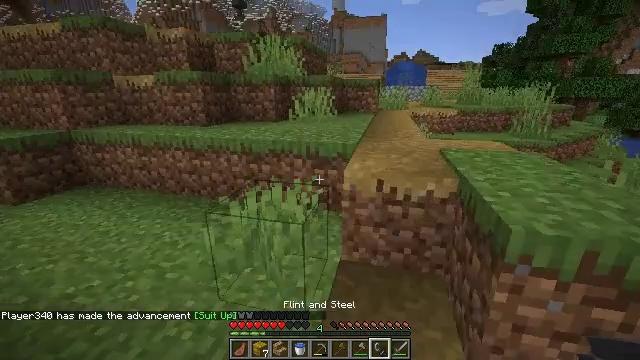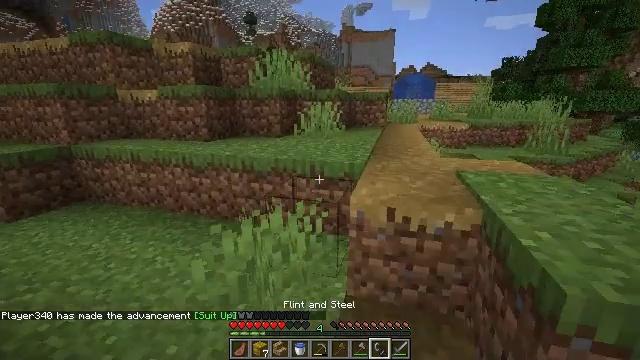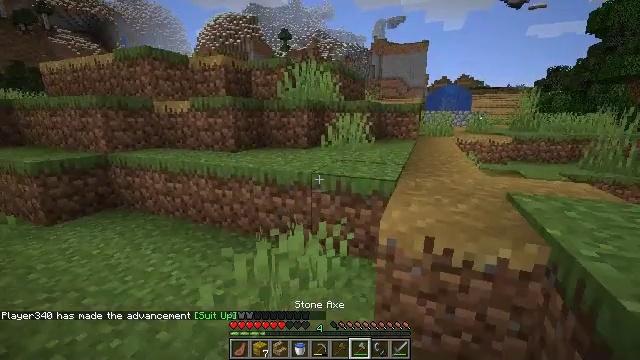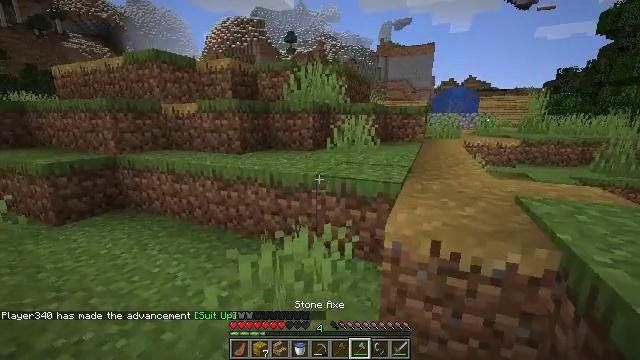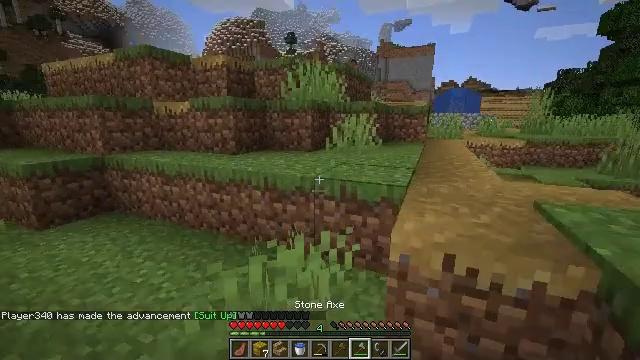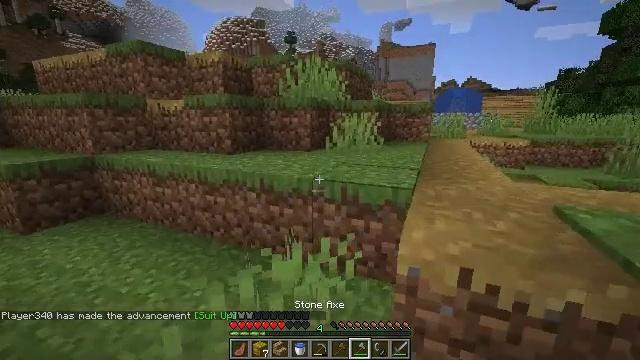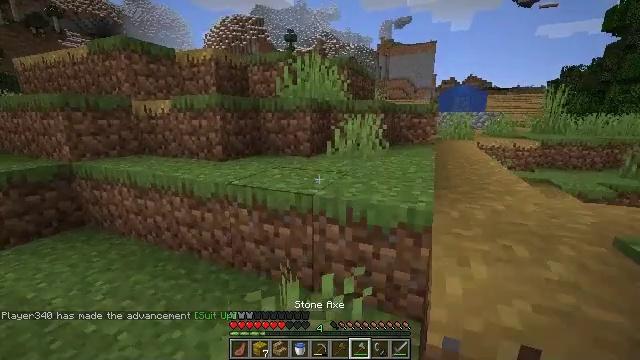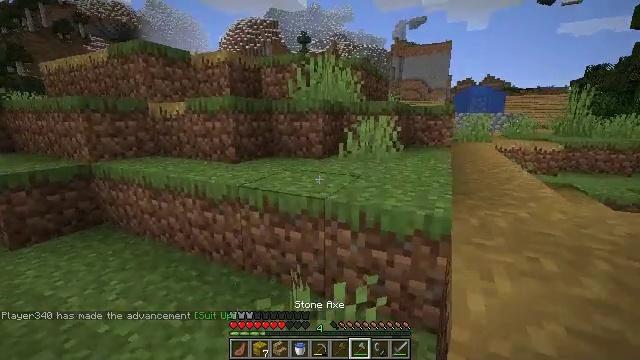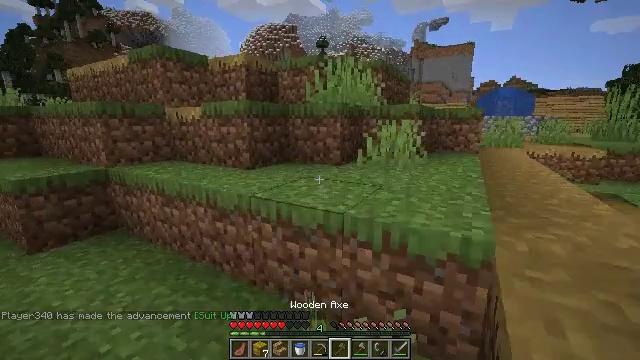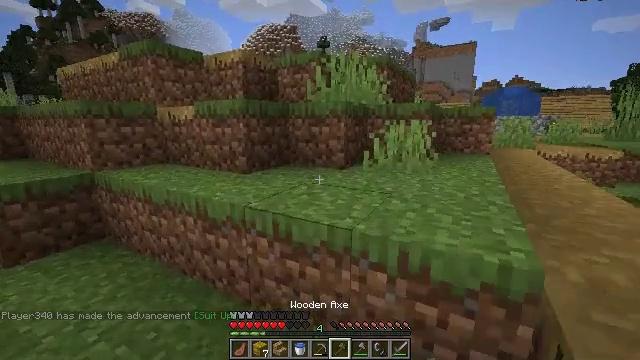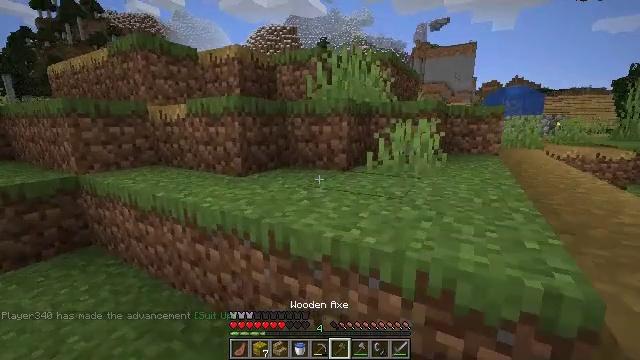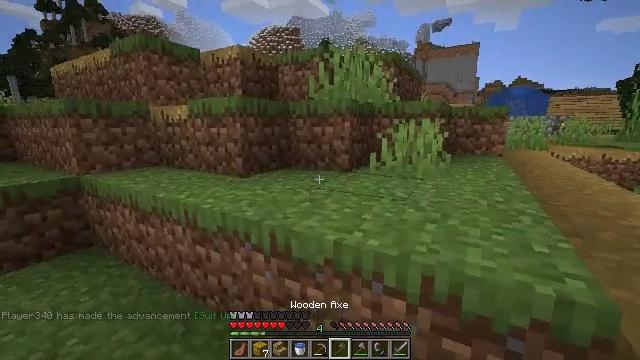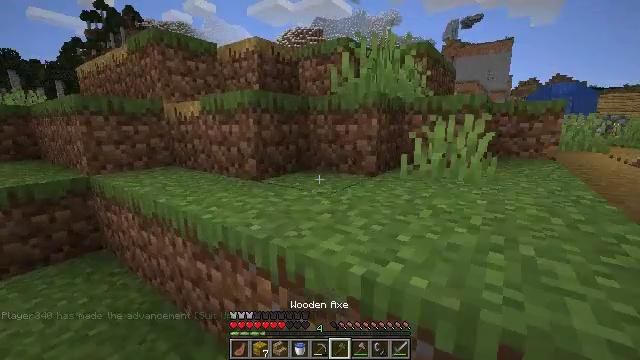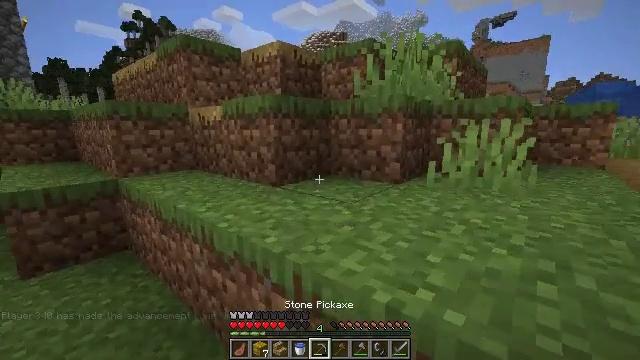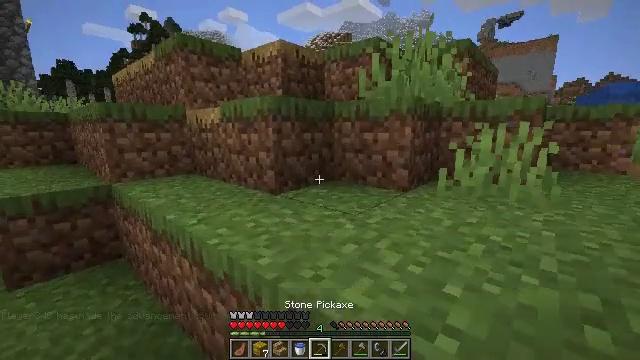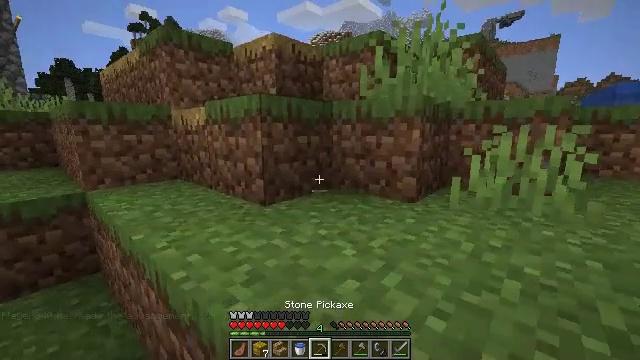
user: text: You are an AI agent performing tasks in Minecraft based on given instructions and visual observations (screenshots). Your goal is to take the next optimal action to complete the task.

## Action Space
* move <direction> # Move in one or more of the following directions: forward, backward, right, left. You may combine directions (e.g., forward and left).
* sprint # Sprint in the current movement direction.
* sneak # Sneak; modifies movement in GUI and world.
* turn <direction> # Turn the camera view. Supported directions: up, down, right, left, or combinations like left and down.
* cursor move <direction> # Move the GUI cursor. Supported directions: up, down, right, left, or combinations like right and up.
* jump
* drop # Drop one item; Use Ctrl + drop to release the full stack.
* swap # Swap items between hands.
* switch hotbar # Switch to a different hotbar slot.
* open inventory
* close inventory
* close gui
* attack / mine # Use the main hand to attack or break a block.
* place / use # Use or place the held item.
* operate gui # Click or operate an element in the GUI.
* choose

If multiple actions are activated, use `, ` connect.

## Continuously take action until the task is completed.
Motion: motion action
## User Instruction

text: Retrieve the stripped oak log.
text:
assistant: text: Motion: move forward, turn left and up
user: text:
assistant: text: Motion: move forward, turn left and up
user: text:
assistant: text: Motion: move forward, turn left
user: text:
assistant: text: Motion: move forward
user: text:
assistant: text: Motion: move forward
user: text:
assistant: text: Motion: move forward
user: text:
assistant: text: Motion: move forward, turn left
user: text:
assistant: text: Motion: move forward, turn left
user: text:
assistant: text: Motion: move forward
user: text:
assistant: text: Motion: move forward
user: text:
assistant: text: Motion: move forward
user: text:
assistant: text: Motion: move forward, turn left
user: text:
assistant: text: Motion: move forward, turn left
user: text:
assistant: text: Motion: move forward
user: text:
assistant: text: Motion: move forward
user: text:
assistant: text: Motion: move forward
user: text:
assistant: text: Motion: move forward, jump
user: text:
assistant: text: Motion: move forward, jump
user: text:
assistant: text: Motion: jump
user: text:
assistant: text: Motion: move forward
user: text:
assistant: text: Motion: move forward
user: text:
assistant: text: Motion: move forward
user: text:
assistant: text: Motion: move forward
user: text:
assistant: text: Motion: move forward
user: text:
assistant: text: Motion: move forward, turn right
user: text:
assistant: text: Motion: move forward, turn right
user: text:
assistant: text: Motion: move forward
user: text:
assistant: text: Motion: move forward, jump
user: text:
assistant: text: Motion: move forward, turn right, jump
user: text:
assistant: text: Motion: move forward, turn right, jump